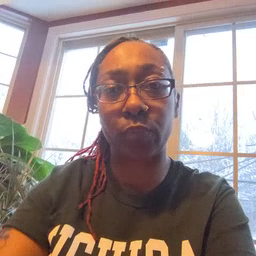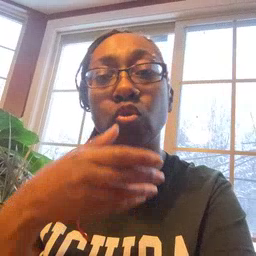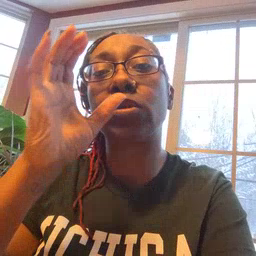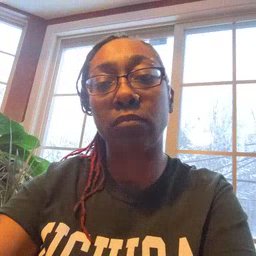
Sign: drink